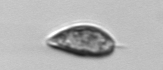
Label: Prorocentrum_triestinum